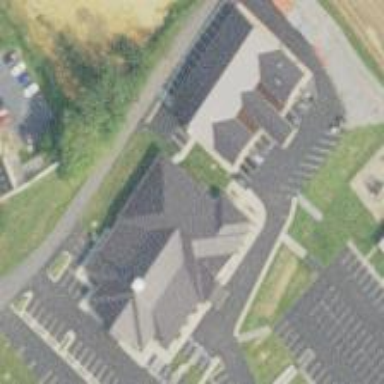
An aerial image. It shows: School.